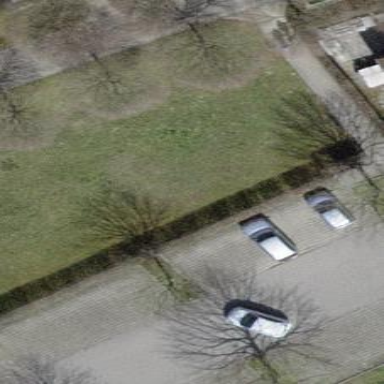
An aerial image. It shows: Parking area with grass paver surface.